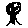
Label: tree